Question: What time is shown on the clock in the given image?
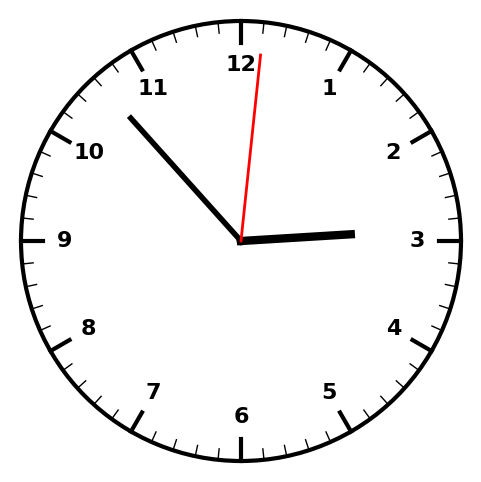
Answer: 02:53:01